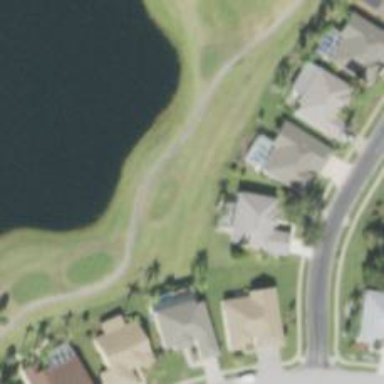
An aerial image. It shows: Footway that doubles as golf path.